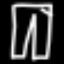
Label: pants